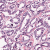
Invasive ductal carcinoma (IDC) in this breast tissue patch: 1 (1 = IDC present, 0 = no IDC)